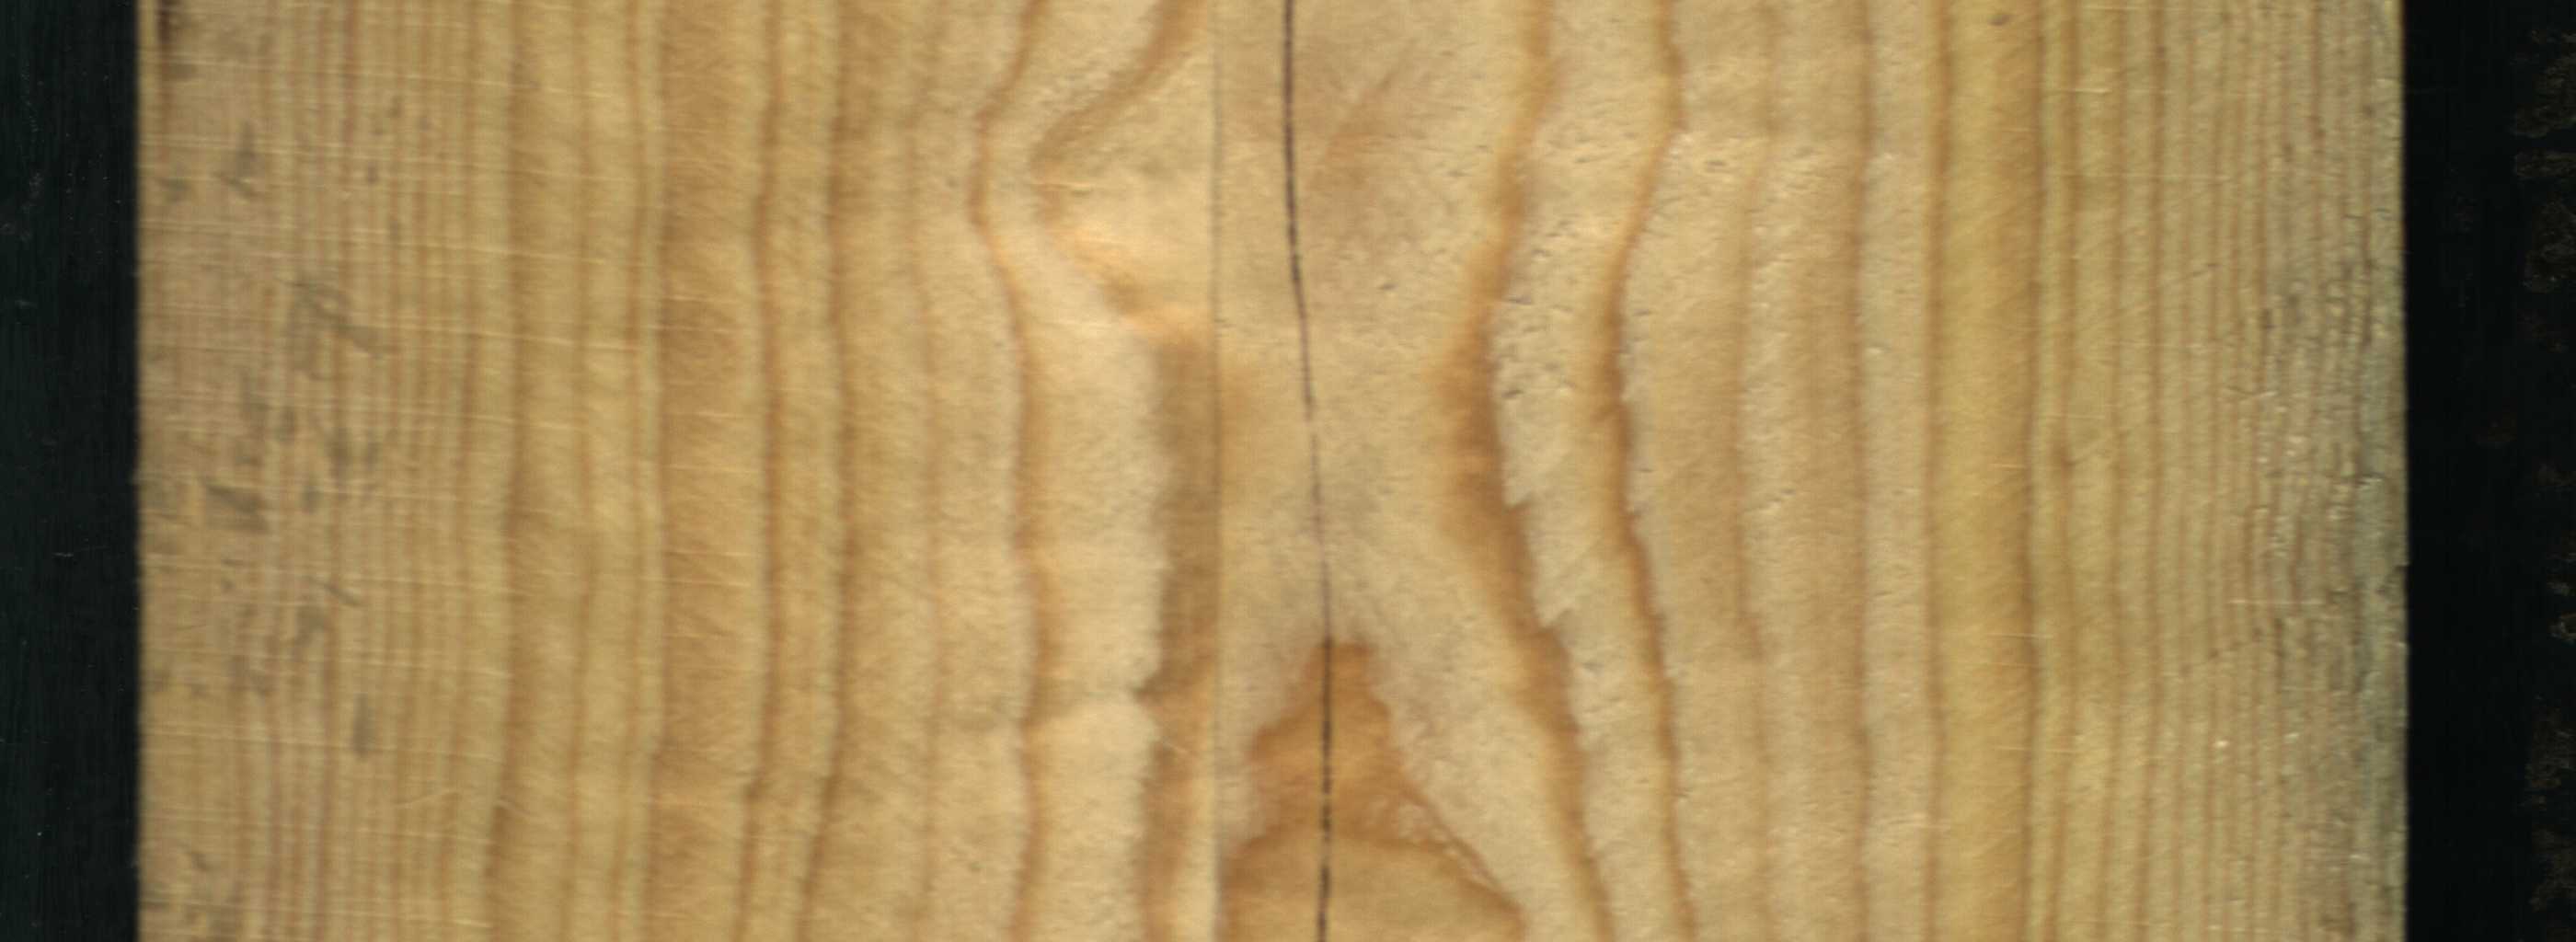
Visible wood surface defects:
Crack